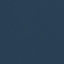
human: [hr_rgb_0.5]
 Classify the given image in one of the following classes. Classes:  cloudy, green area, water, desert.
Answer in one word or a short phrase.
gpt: water